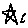
Label: star